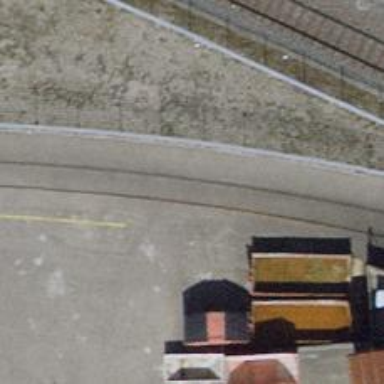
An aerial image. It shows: Single railway spur track.